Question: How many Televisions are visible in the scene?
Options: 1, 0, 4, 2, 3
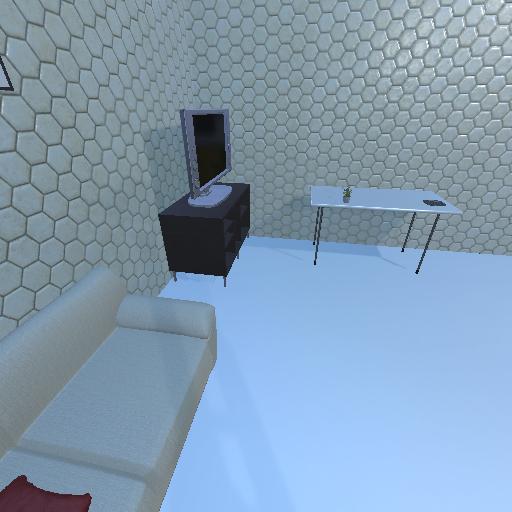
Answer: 1